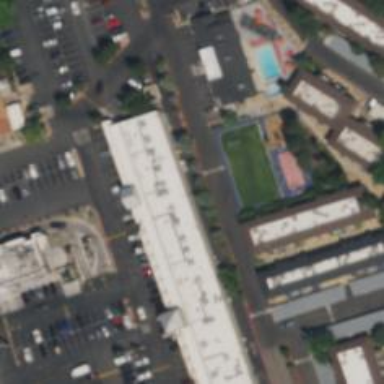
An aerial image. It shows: Swimming pool shop.